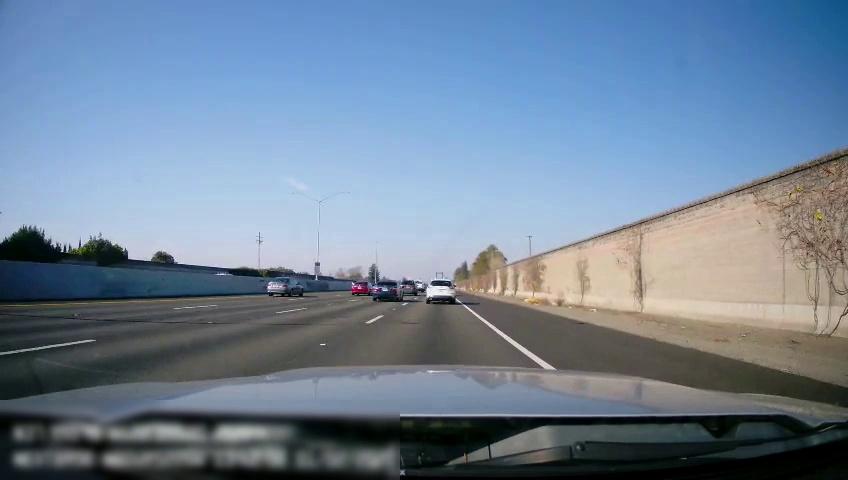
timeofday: Day
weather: Sunny
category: Drivable Space
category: Vehicles | Truck
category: Vehicles | SUV
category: Vehicles | Car
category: Vehicles | Car
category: Vehicles | SUV
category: Vehicles | Car
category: Lanes | Current Lane
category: Lanes | Current Lane
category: Lanes | Alternate Lane
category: Lanes | Alternate Lane
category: Lanes | Alternate Lane
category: Traffic | Signs